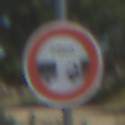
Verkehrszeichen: VerbotUnterschreitenMindestabstand
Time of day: Midday
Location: Outdoor (Special)
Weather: PartlyCloudy
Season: NotSpecified
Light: Natural